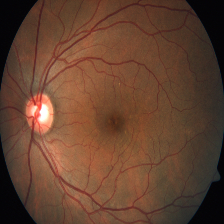
Diabetic retinopathy grade: Severe